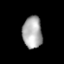
Tissue: lung
Cell type: Fibroblasts
Senescence score: 0.5671
Nuclear area (px): 616
Mean DAPI intensity: 170.386